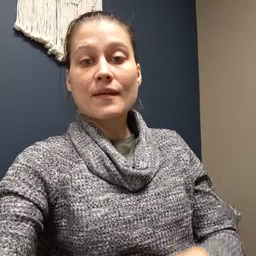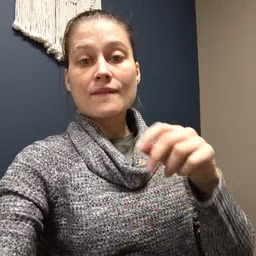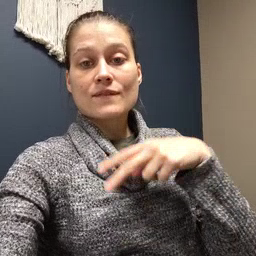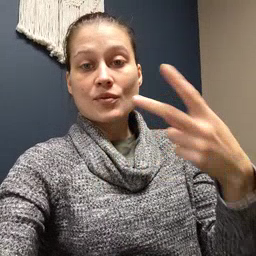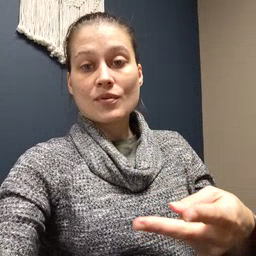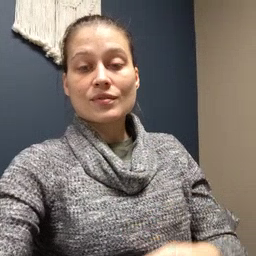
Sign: fall